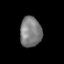
Tissue: prostate
Cell type: Myeloid cells
Senescence score: 0.2386
Nuclear area (px): 633
Mean DAPI intensity: 126.602